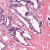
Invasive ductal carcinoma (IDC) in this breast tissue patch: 1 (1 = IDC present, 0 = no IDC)